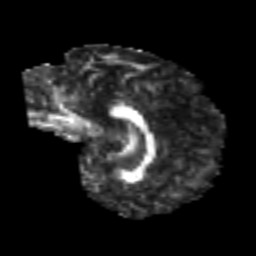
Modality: FA
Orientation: sagittal
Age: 23
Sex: male
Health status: healthy